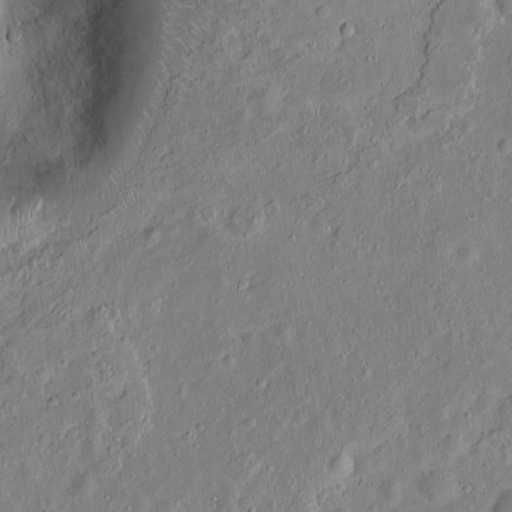
Objects detected: cone